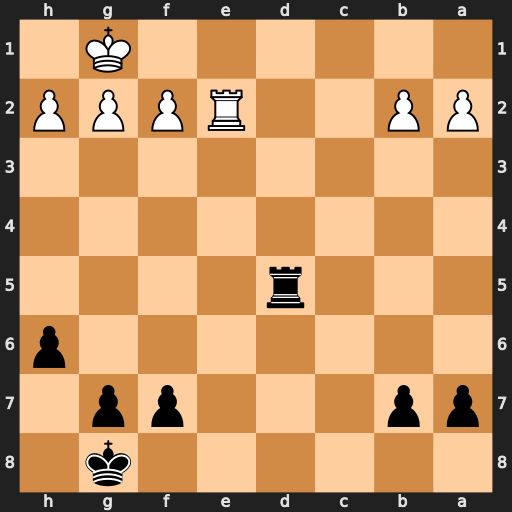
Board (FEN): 6k1/pp3pp1/7p/3r4/8/8/PP2RPPP/6K1
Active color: b
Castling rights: -
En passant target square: -
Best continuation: Rd1+ Re1 Rxe1#